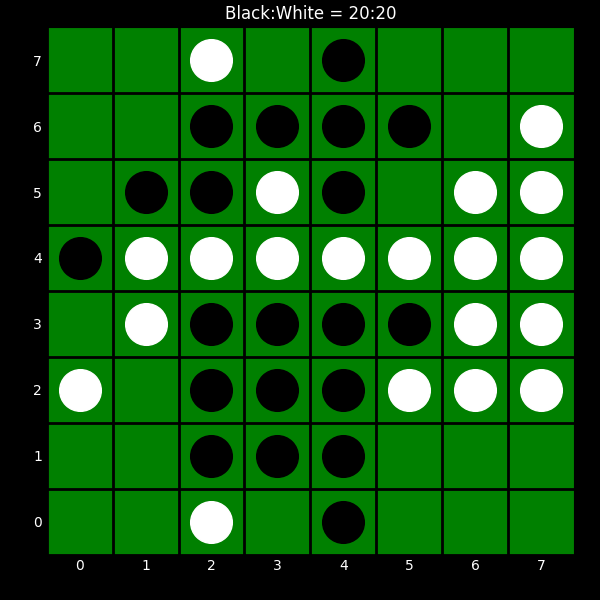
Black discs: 20
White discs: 20